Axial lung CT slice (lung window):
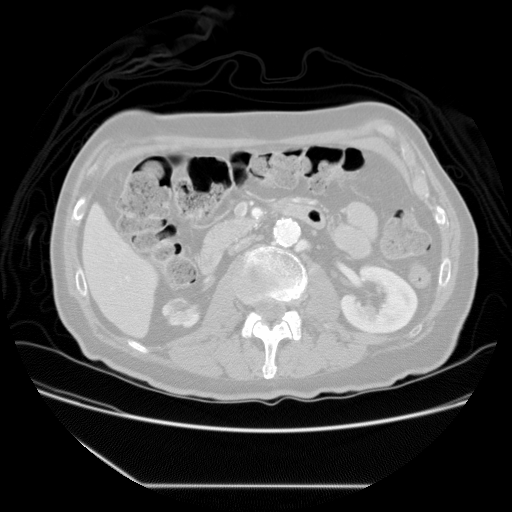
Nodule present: no